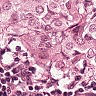
Metastatic tissue present: yes